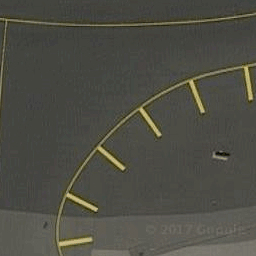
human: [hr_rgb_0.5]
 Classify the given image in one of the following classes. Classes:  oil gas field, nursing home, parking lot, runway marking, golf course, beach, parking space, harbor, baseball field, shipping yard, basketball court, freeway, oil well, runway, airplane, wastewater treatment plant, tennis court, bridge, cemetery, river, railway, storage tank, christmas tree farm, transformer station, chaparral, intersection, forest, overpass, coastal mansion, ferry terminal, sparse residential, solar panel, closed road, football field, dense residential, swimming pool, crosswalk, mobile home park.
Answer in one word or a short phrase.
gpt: runway marking